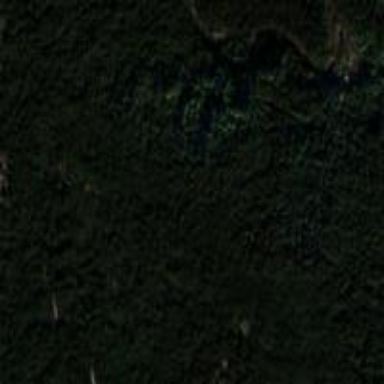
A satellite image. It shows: Woodland with evergreen needle-leaved trees.